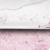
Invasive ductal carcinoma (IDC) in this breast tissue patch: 0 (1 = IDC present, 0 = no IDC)